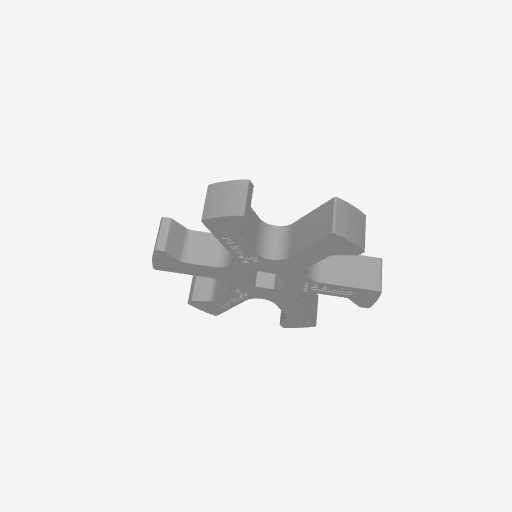
Part: BootWheel48OD